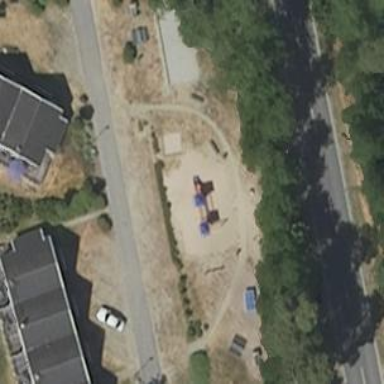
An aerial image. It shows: Playground featuring climbing frame.